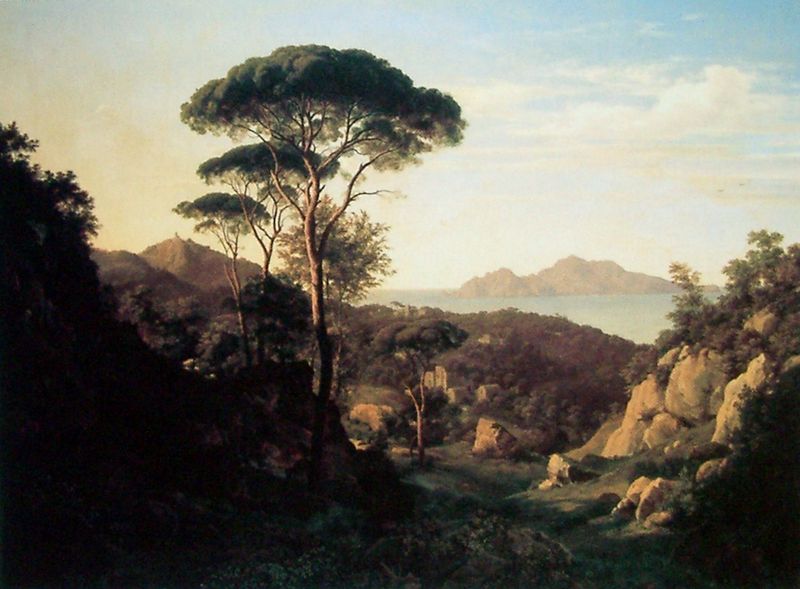
Titel: Blick von Baiae auf Capri
Künstler: Adrian Ludwig Richter
Standort: Dresden
Institution: Gemäldegalerie Neue Meister, Staatliche Kunstsammlungen Dresden
Schlagwörter: baum, berg, blau, blätter, dunkel, felsen, gemälde, gestein, himmel, laub, meer, schatten, wasser, weiß, wolken, bäume, fluss, gelb, grün, landschaft, ocker, see, stadt, ufer, abend, braun, grau, hell, hintergrund, licht, ölbild, ausblick, gebäude, gras, haus, rasen, tiere, weg, wiese, beige, barock, stein, steine, bach, dämmerung, horizont, häuser, hügel, natur, strauch, weite, busch, büsche, einsam, gebüsch, gewässer, sträucher, insel, pflanzen, renaissance, tal, wald, aussicht, sommer, ruhe, italien, perspektive, süden, steinig, berge, fels, gebirge, dorf, bergkette, luftperspektive, tag, berglandschaft, schlucht, idylle, romantik, ölgemälde, aufgang, wiess, baumkrone, abendstimmung, ozean, harmonie, ruine, gestade, wälder, lichtung, kiefer, felsbrocken, fernsicht, pinien, verblauung, plateau, pinie, arkadien, gün, koch, schirmpinie, inseln, mittelmeer, goldener schnitt, bleu, italienisch, zedern, kaskade, feslen, pinienbaum, pinienbäume, prlanze, wolkchen, zpresse, felsen insel